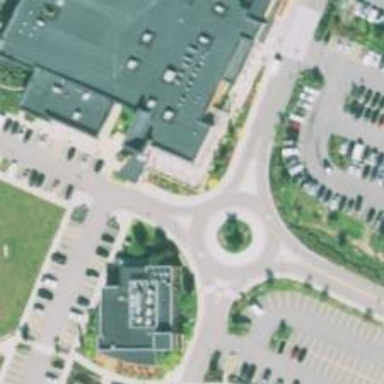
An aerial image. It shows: Unclassified road leading to roundabout junction.